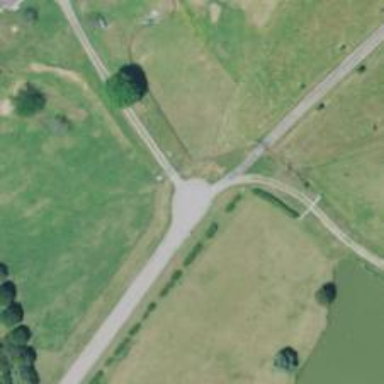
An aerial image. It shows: Turning circle on the road.